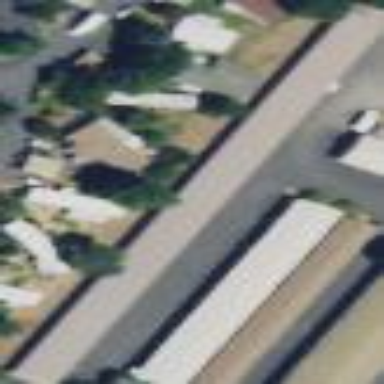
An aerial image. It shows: Group of garages.